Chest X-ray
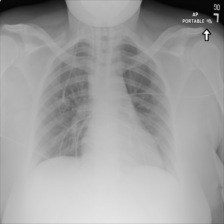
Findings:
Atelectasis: negative
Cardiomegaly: negative
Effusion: negative
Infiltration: negative
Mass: negative
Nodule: negative
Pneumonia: negative
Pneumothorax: negative
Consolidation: negative
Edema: negative
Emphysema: negative
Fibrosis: negative
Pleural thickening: negative
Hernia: negative